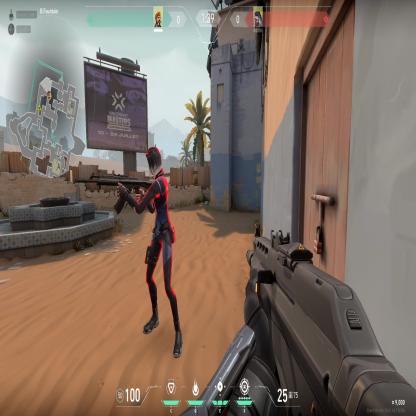
Label: enemy